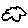
Label: cloud